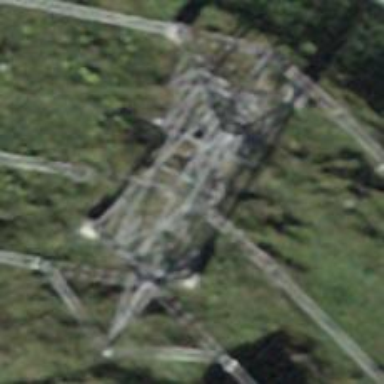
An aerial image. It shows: Power tower.